Interaction volume radius: 5 \u00c5
Interaction volume height: 35 \u00c5
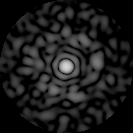
Disorder parameter: 0.828